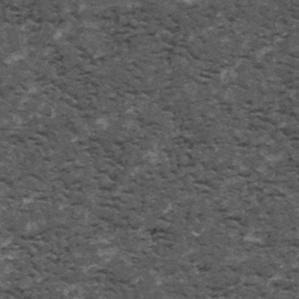
Label: frost